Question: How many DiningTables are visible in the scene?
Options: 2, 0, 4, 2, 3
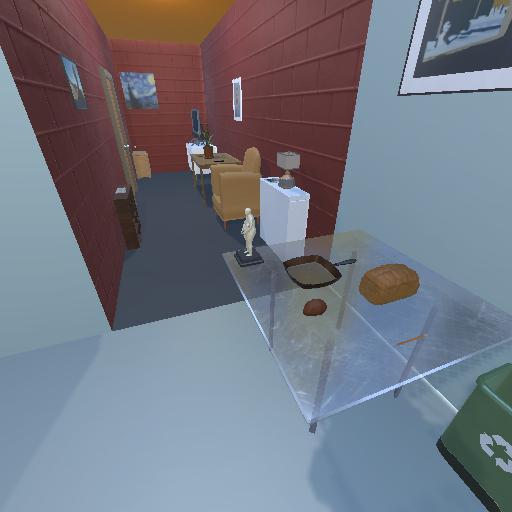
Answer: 2